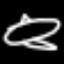
Label: airplane